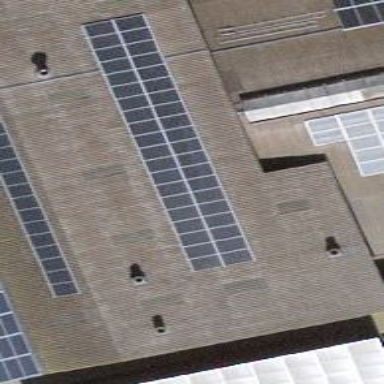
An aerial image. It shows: Solar power generator using photovoltaic panels.